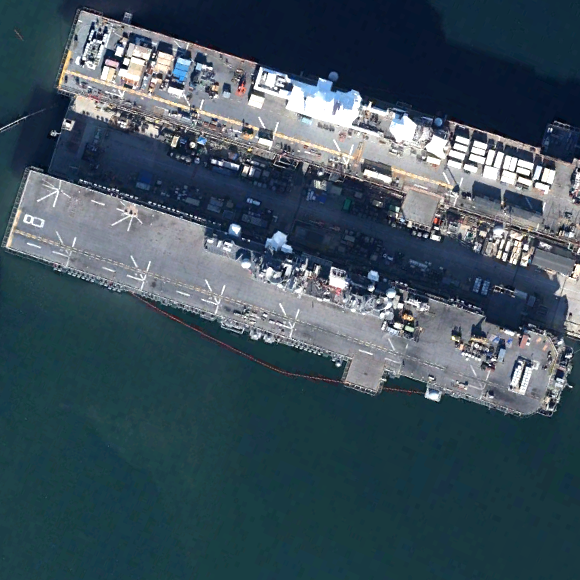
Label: assault